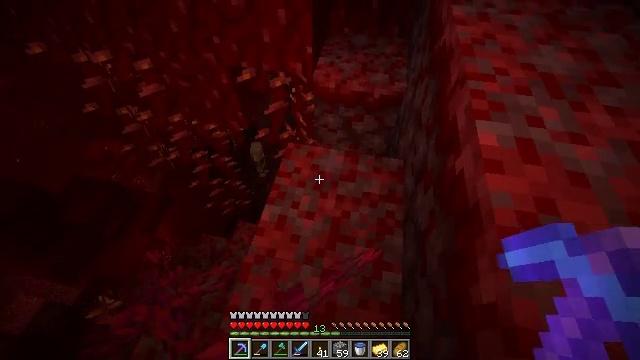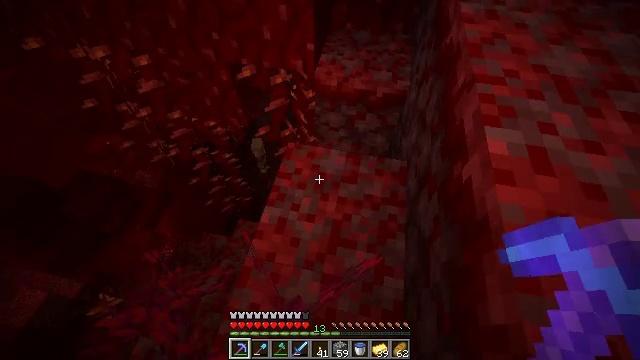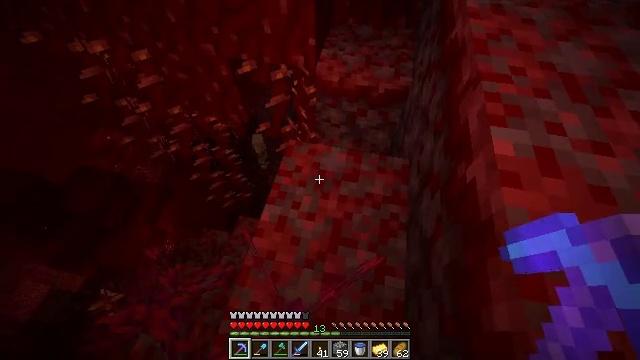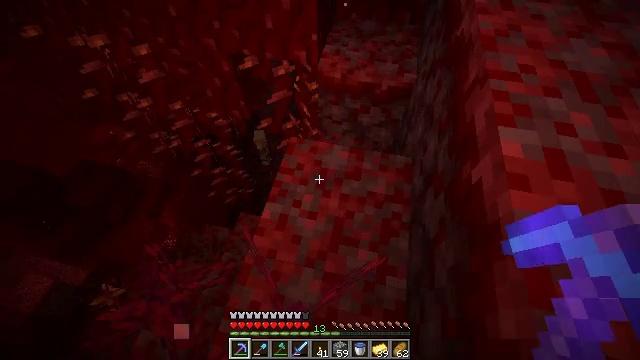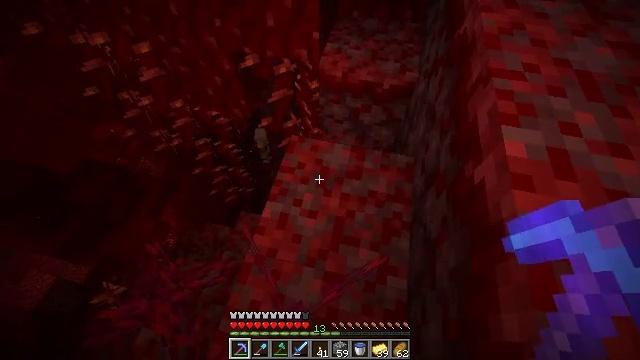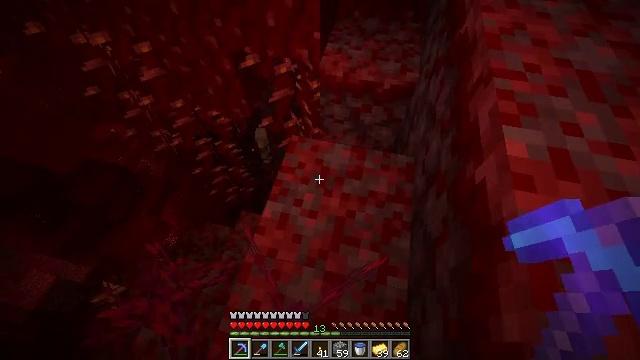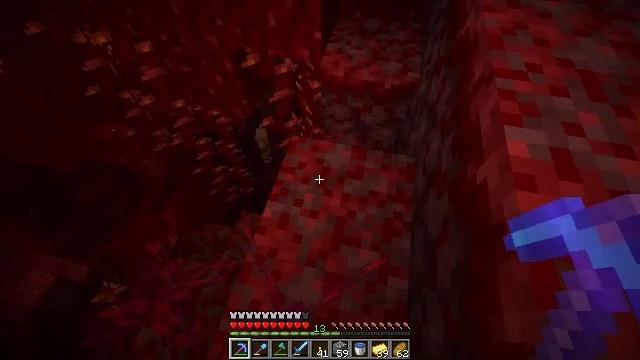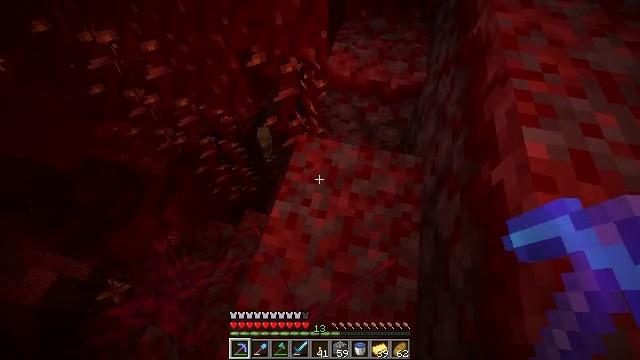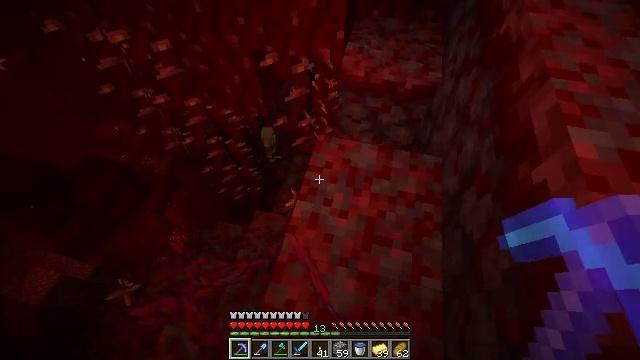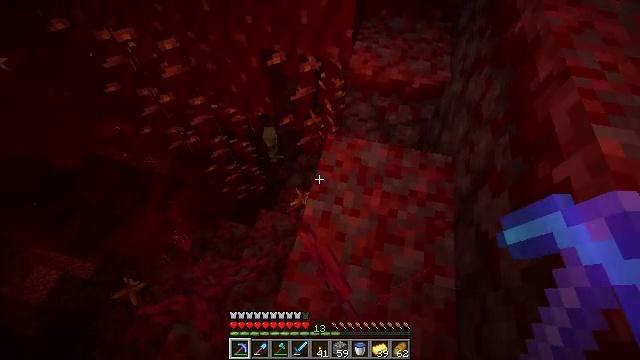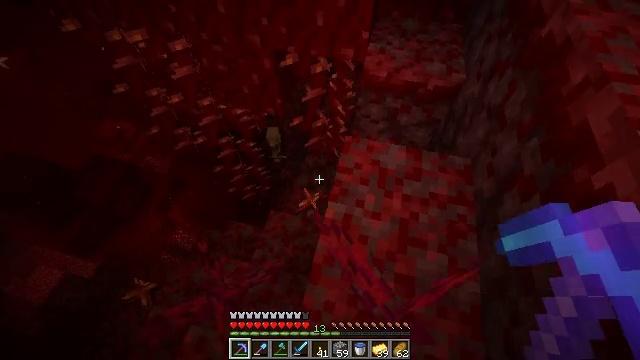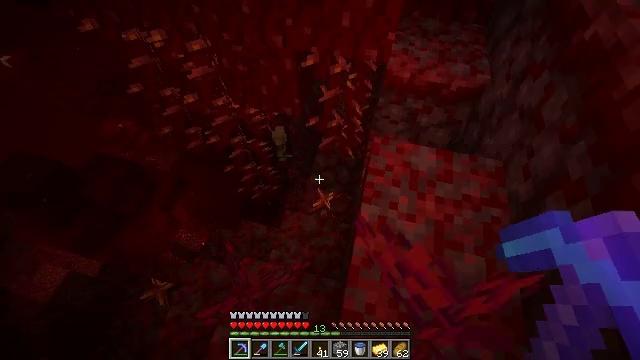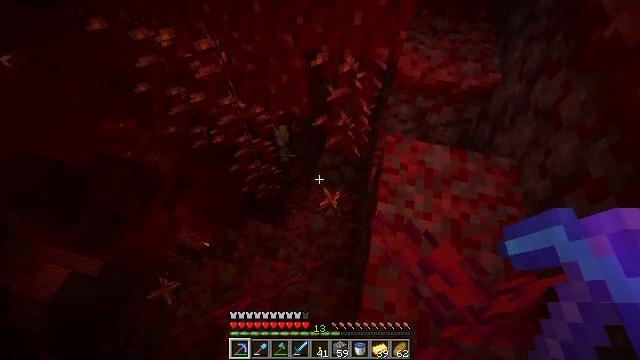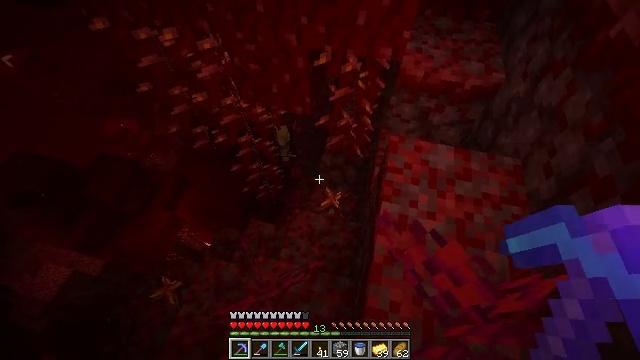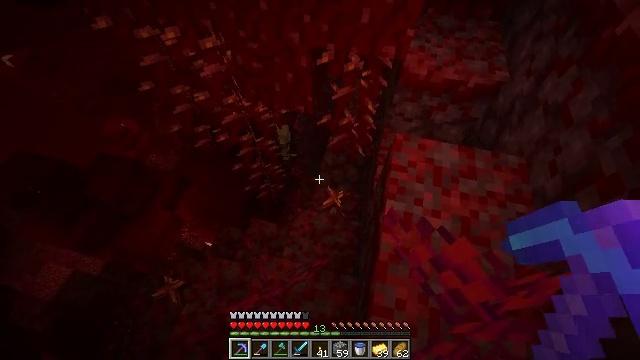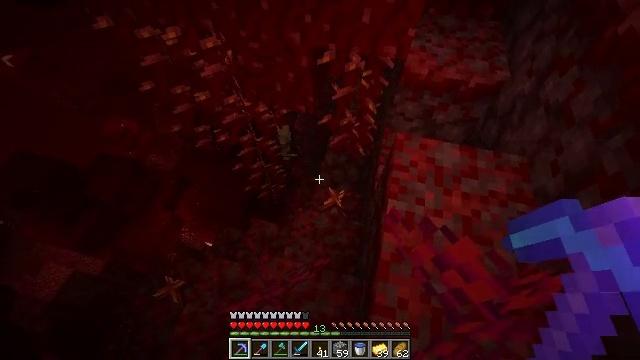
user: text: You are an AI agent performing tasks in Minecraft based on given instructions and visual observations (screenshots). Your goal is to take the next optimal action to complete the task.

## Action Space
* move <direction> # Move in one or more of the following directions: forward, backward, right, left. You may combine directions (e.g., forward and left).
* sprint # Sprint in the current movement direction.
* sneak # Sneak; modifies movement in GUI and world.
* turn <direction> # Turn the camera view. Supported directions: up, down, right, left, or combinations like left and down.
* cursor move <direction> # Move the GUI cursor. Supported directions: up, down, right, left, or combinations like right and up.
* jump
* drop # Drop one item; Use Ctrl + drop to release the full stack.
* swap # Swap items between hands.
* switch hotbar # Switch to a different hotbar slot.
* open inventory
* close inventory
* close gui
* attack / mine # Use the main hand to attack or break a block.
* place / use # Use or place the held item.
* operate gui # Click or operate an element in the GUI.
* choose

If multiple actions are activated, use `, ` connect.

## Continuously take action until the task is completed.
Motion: motion action
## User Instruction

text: Gather materials by mining the weeping vines plant.
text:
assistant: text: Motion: turn down
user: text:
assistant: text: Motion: turn down
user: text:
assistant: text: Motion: no_op
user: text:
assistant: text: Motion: no_op
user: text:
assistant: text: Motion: no_op
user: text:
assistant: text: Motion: no_op
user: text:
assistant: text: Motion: move left
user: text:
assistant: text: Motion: move left
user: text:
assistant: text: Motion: move left
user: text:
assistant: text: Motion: move left
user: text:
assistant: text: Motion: no_op
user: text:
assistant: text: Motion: no_op
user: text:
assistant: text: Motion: no_op
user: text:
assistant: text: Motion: no_op
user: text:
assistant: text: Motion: no_op
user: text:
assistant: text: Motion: no_op
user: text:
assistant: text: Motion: no_op
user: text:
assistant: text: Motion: no_op
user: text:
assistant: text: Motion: move forward
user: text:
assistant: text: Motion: move forward
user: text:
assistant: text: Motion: move forward
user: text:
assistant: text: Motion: move forward, turn right and down
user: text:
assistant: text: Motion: turn right and down
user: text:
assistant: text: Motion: turn right and down
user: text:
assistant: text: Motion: no_op
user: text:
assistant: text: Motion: no_op
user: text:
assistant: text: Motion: no_op
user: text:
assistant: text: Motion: no_op
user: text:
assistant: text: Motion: no_op
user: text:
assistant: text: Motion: move forward